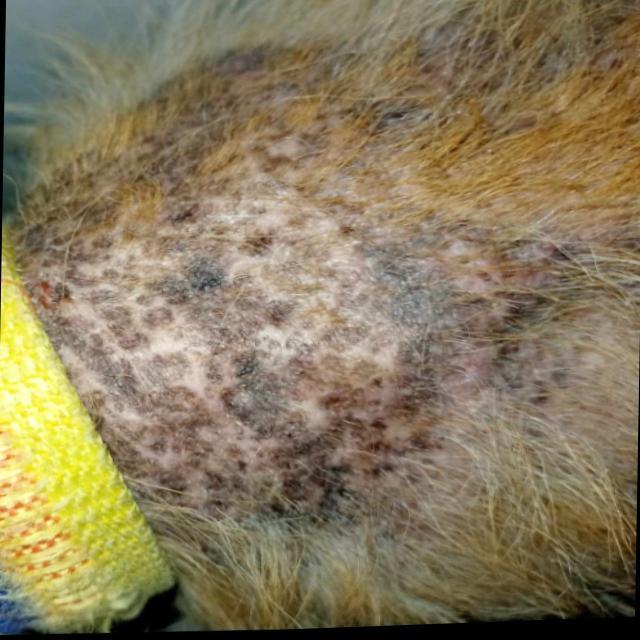
Canine demodicosis (Demodex mange) — caused by Demodex canis mites. Presents with alopecia, follicular papules, pustules, and comedones. Often localized on face and forelimbs.